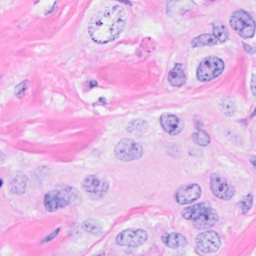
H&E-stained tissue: Breast